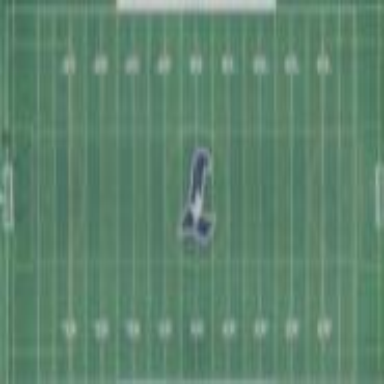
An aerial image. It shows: Pitch for American football.